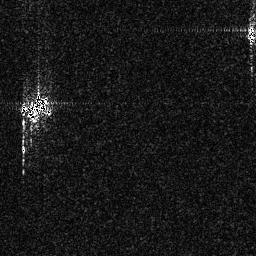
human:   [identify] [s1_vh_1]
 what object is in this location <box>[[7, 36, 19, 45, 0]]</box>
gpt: <ref>1 medium ship at the left</ref>